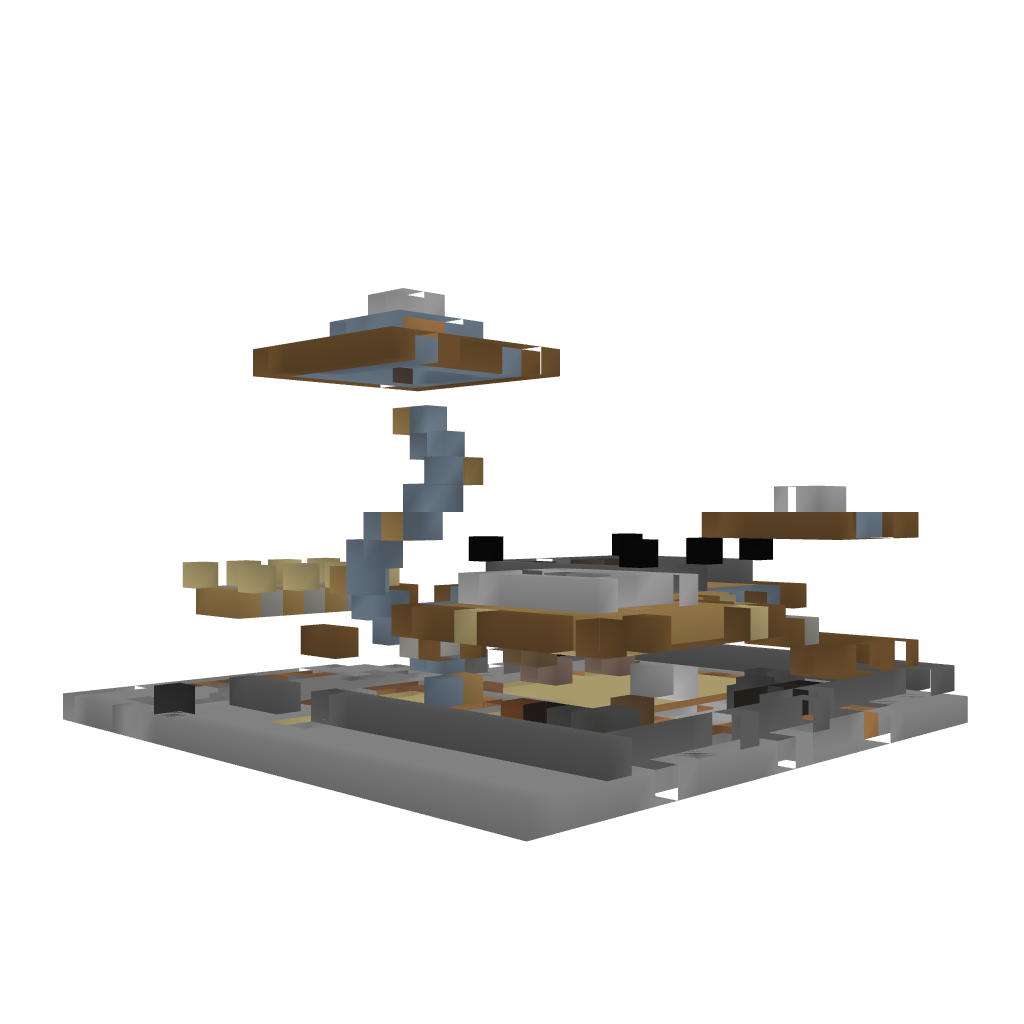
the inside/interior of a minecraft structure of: Futurist-Wood-House